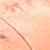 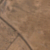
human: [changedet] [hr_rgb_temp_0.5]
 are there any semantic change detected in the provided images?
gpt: A street was edified on the left of the existing road.